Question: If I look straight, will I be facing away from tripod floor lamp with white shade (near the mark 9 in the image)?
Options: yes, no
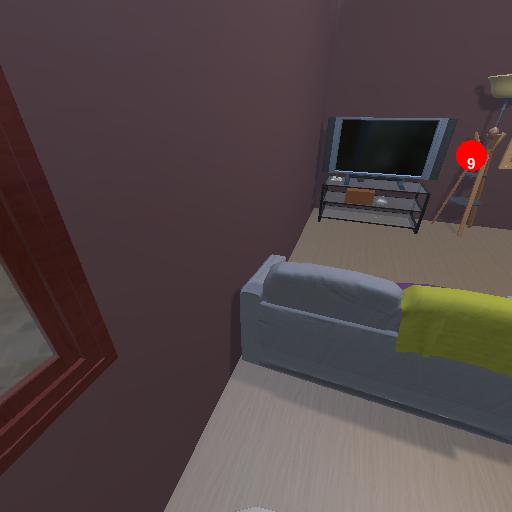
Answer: yes